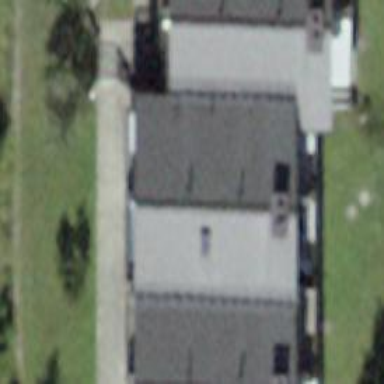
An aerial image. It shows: Building with gabled roof oriented along its length.